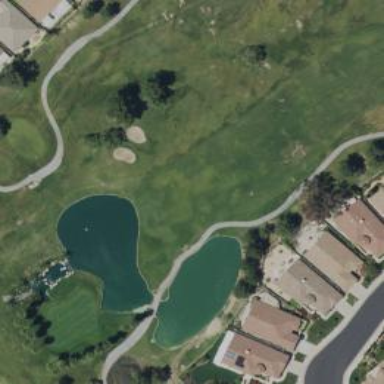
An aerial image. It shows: Golf hole.